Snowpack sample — Loveland Pass, Silver Plume, Colorado, USA (12/14/25, 10:50 AM MST)
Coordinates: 39.664, -105.882
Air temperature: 36 °F
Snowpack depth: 67 cm
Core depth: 10 cm
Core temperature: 50 °F
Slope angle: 6°, slope face: 326°
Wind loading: low
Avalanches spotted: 0
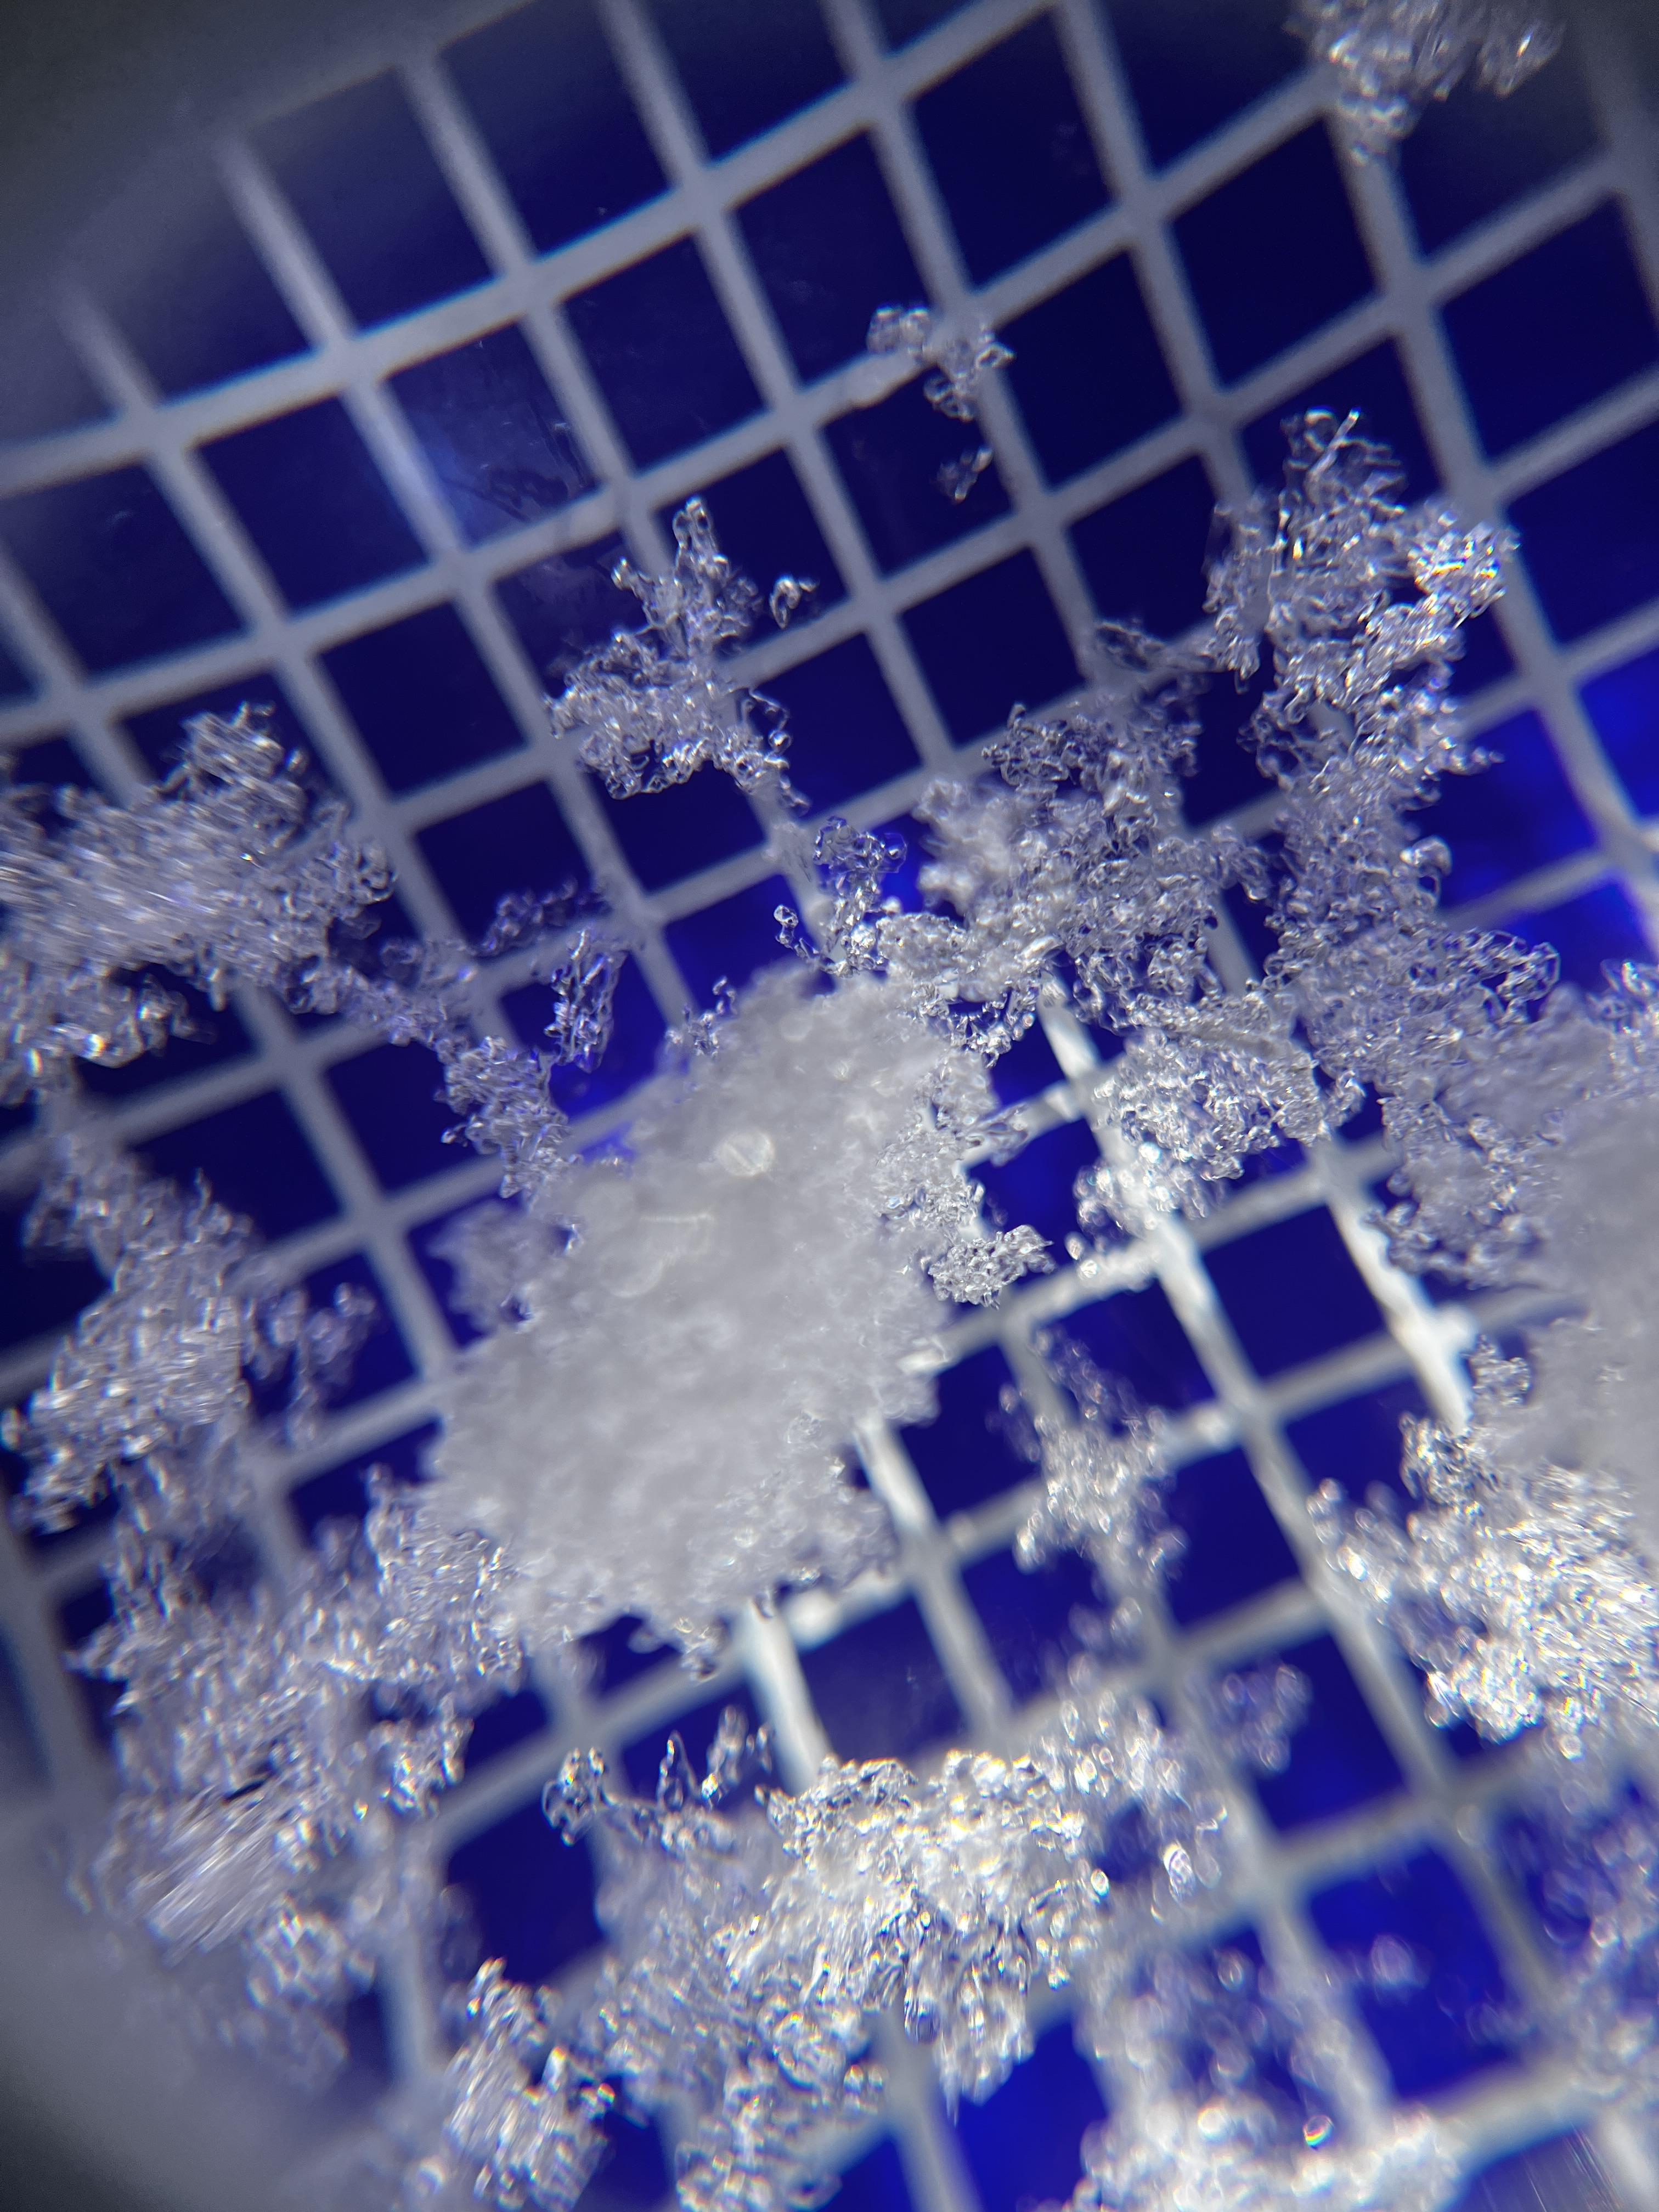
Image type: magnified_profile
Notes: No avalanches spotted, very late start to the season with minimal snowpack